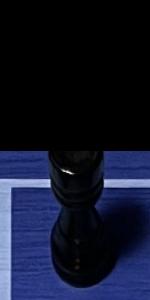
Label: Rook_Black